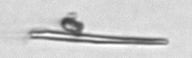
Label: fiber_TAG_external_detritus